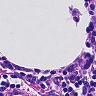
Metastatic tissue present: no